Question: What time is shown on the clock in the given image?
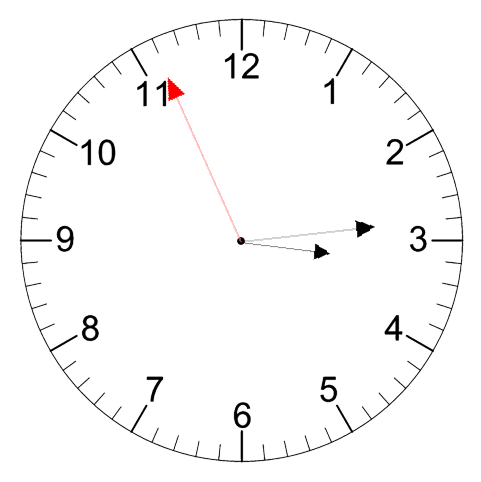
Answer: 03:13:56